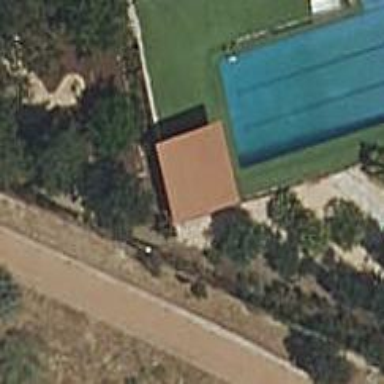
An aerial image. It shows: Swimming pool located in leisure land.